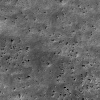
Atmospheric dust classification: not_dusty